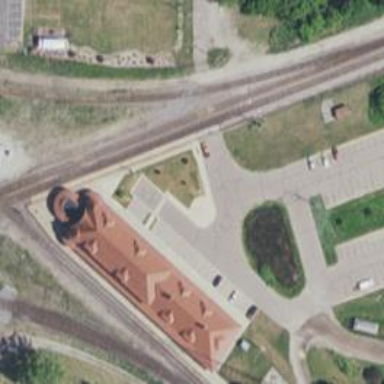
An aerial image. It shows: Train station building.